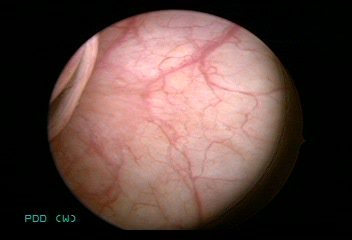
Modality: WLC
Class: Foreign bodies
Subclass: AirBubble
Bladder cancer association: No
Annotated structures: Air bubble